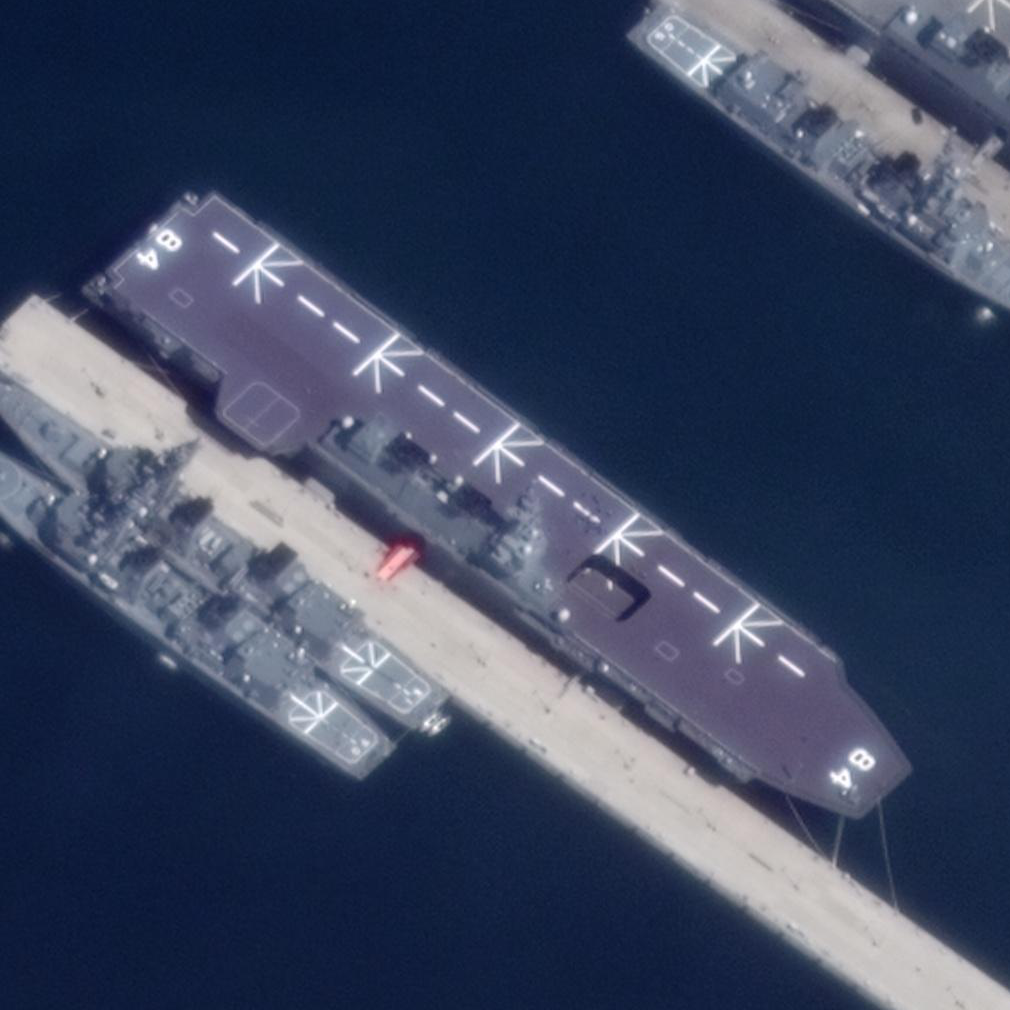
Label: assault